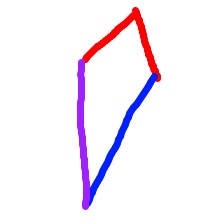
Shape: kite